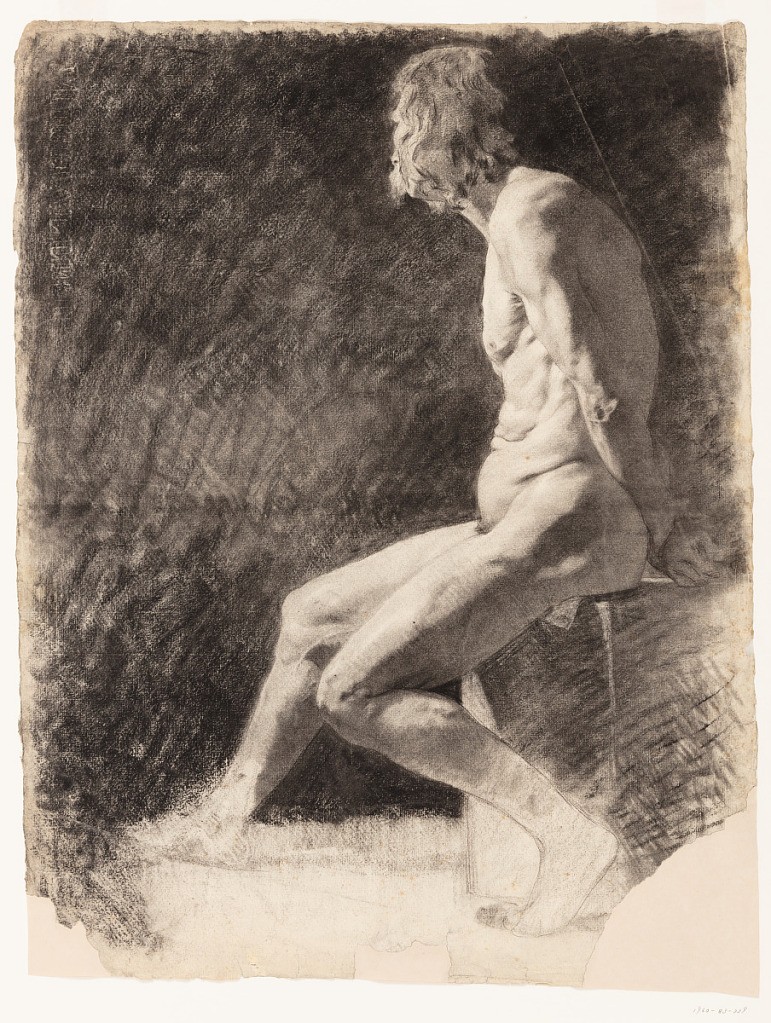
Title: Nude Study of Seated Man
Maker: Kenyon Cox, American, 1856–1919
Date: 1880–84
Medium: Charcoal and graphite on cream paper
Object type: Drawing
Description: Older, nude male figure is shown seated, facing left, with hands behind his back.  Dark background.